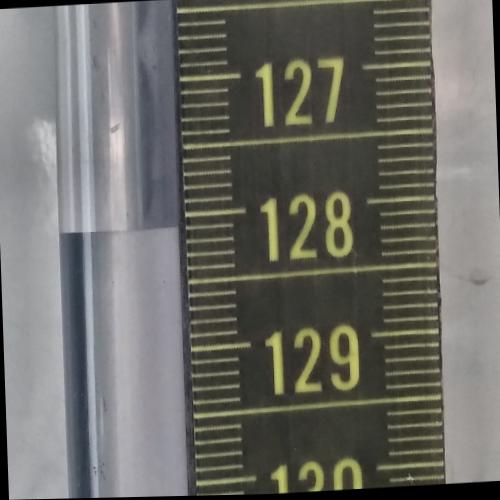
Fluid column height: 128.1 cm